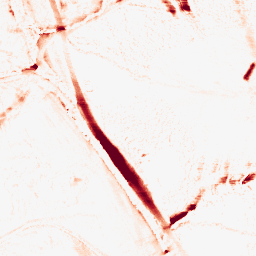
Category: morphological
Decomposition family: morphological_ellipse
Decomposition parameters: operation: opening
width: 10
height: 20
Upsampling method: bicubic
Upsampling parameters: scale: 4
Upsampling scale: 4